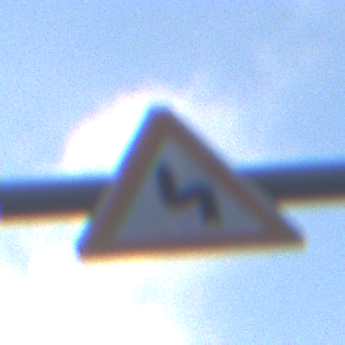
Verkehrszeichen: DoppelkurveZunaechstLinks
Umgebung: Outdoor, Urban
Tageszeit: SunriseSunset
Wetter: PartlyCloudy
Licht: Natural
Jahreszeit: NotSpecified
Kontrast: LowContrast